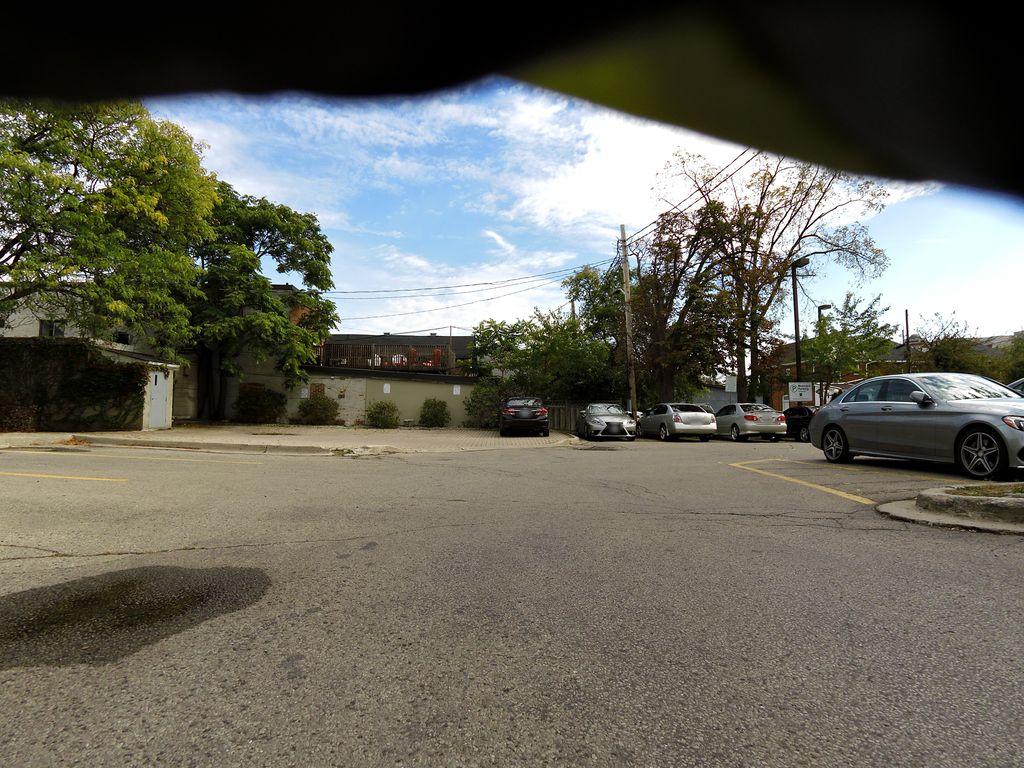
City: hamilton